Question: I have created a app which only working in landscape mode. The splash screen working correctly, but after the splash screen my first page not set for landscape mode. I have attached the screen shot, and here i give the code for supporting orientation methods. I check the bound size by printing the values it shows 0,0,768,1024 but i want 0,0,1024,768.
'''
//checking the frame size
CGRect theRect = self.view.bound;
NSLog(@" frame %f %f %f %f", theRect.origin.x,
theRect.origin.y,
theRect.size.width,
theRect.size.height);
//orientation method
- (BOOL) shouldAutorotate
{
return YES;
}
-(NSUInteger)supportedInterfaceOrientations
{
return UIInterfaceOrientationMaskLandscape;
}
-(UIInterfaceOrientation)preferredInterfaceOrientationForPresentation
{
UIInterfaceOrientation crntOrntatn = self.interfaceOrientation;
return UIInterfaceOrientationIsLandscape(crntOrntatn) ? crntOrntatn : UIInterfaceOrientationLandscapeLeft;
}
- (BOOL)shouldAutorotateToInterfaceOrientation:(UIInterfaceOrientation)interfaceOrientation
{
return UIInterfaceOrientationIsLandscape(interfaceOrientation);
}
'''
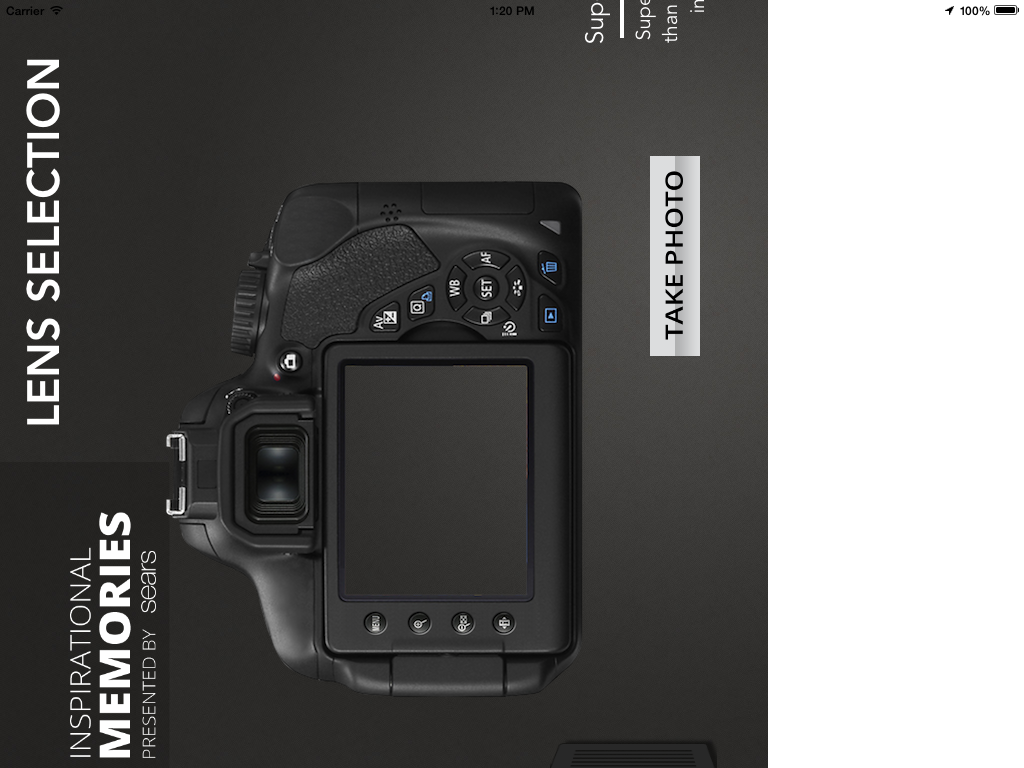
Answer: Check the app delegate. The navigation controller was initialized correctly?